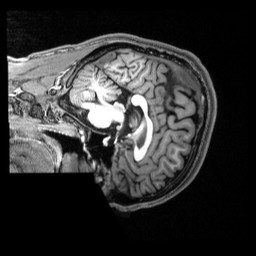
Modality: T1w
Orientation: sagittal
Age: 23
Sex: male
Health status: healthy
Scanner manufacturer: siemens
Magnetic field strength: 3 T
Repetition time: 2.53 s
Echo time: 0.00339 s